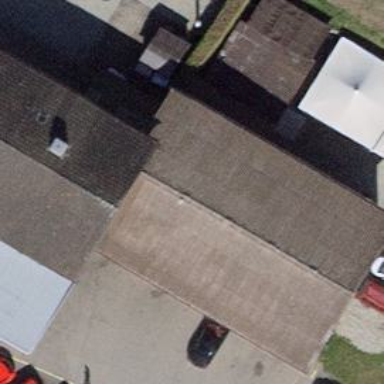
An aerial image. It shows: Car repair shop.